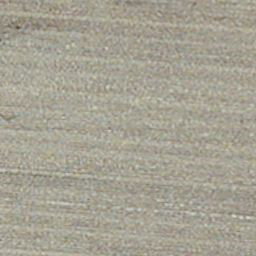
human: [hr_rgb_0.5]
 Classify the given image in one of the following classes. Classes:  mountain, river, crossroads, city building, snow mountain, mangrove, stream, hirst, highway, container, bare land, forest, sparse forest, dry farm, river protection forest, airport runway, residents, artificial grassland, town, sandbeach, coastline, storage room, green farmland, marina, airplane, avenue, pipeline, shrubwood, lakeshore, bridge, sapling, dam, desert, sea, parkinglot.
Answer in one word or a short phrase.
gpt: dry farm